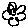
Label: flower